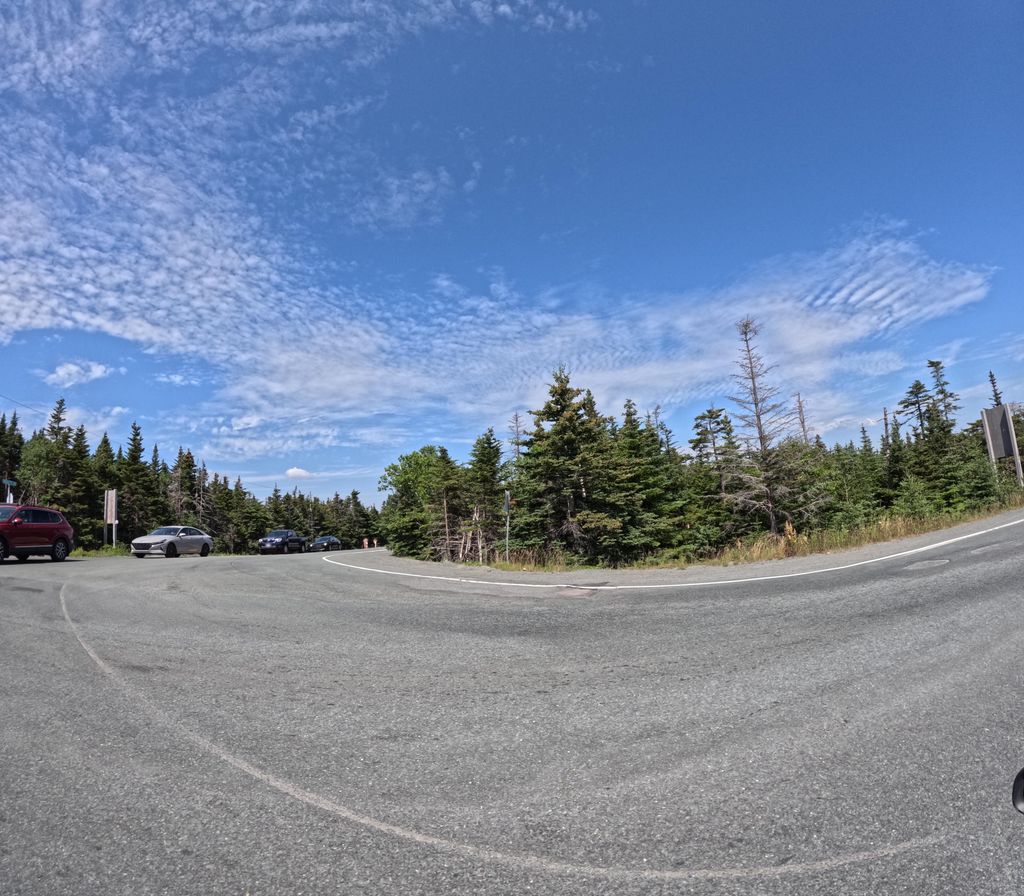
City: st_johns